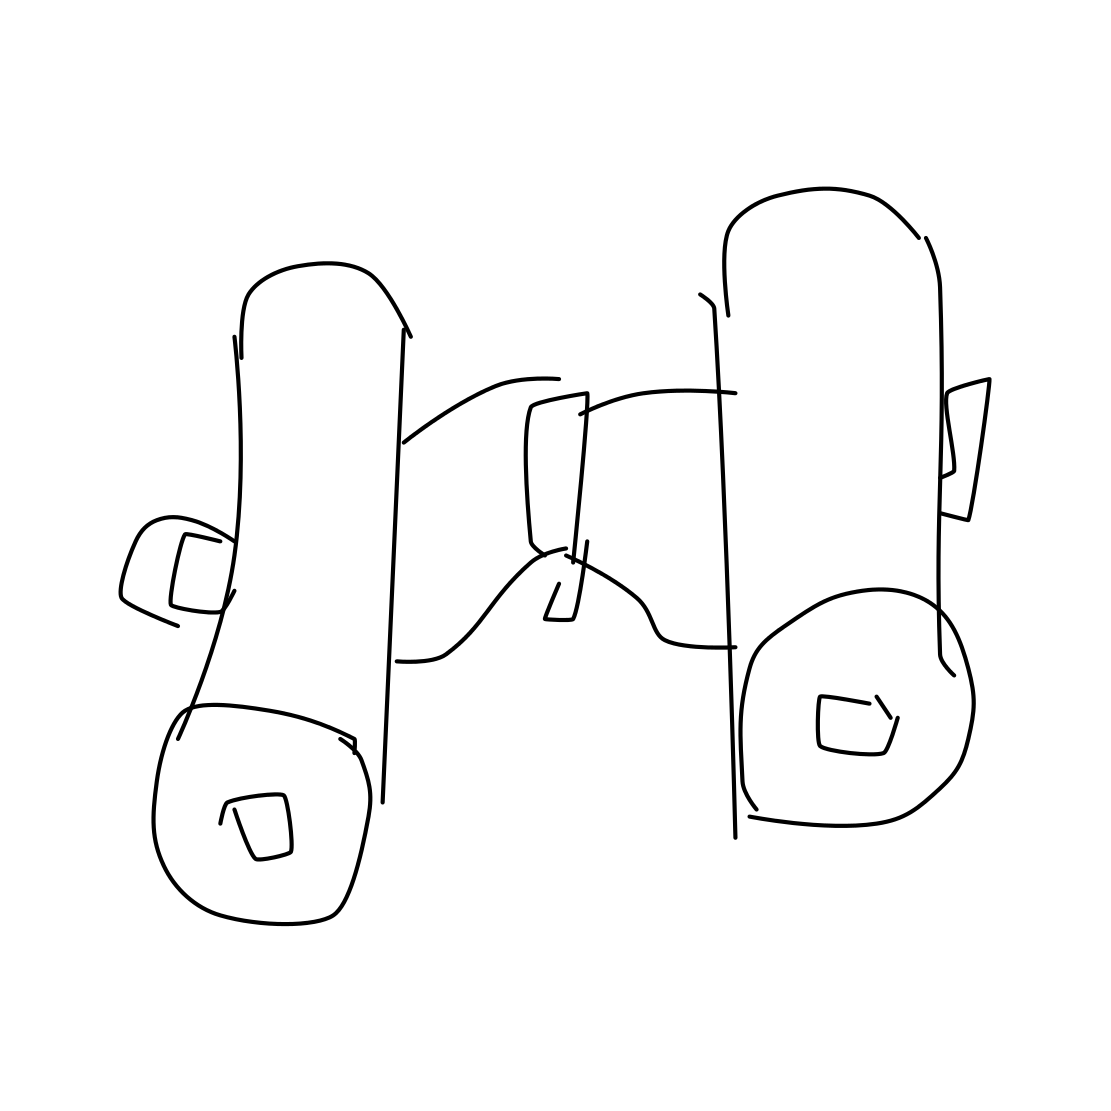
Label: binoculars